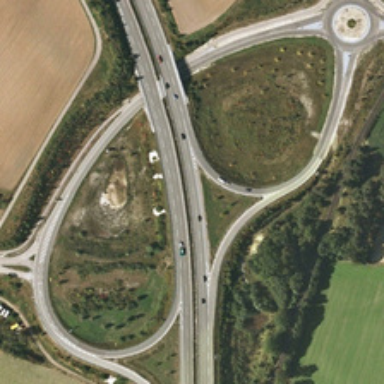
Many green trees and several pieces of farmlands are near a viaduct with two circles .